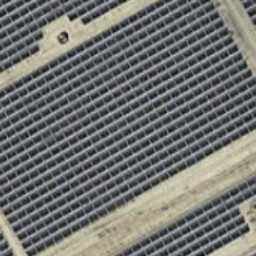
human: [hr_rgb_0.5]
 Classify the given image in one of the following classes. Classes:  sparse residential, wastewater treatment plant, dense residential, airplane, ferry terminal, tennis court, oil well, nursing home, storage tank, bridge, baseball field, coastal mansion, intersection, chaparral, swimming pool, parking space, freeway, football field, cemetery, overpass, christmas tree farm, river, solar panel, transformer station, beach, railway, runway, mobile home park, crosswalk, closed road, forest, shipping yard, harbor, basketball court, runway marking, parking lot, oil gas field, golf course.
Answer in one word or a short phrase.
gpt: solar panel